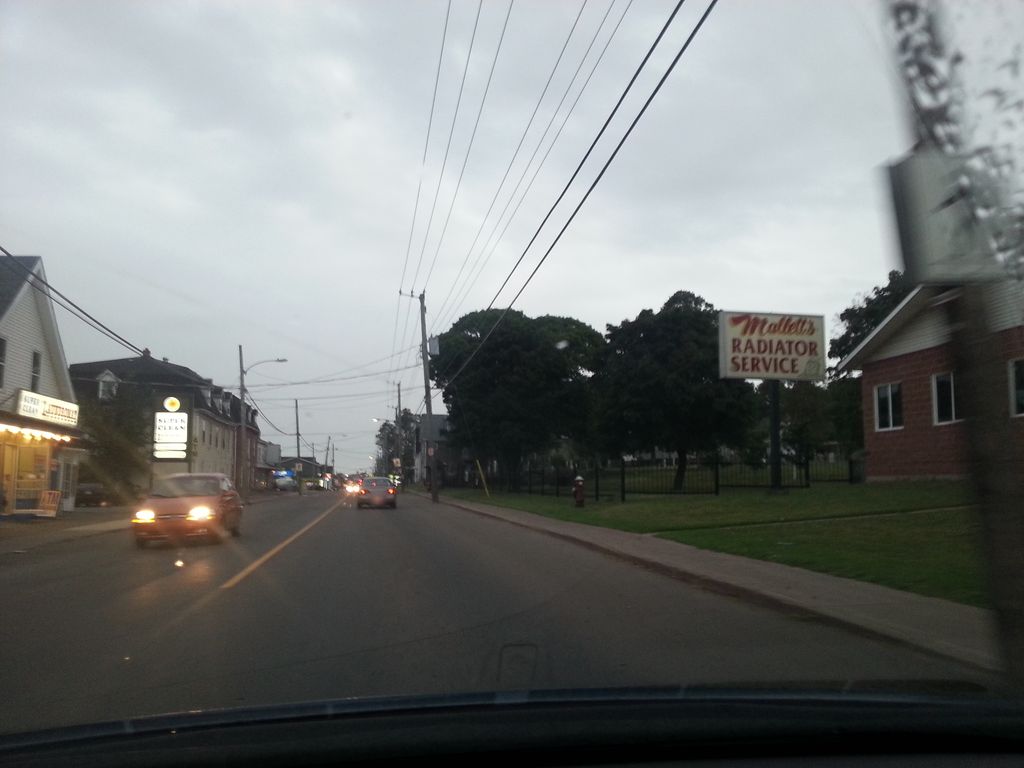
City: charlottetown